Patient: sex M, age 65
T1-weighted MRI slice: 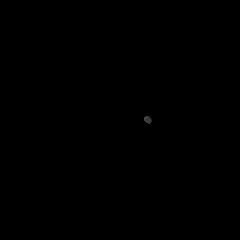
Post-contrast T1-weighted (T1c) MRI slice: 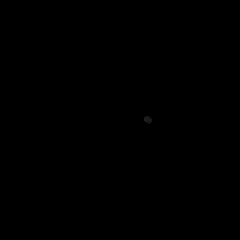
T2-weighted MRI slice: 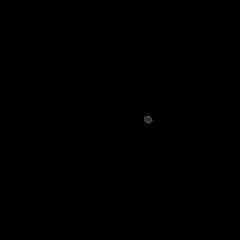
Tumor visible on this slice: no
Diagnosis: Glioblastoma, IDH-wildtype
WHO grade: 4